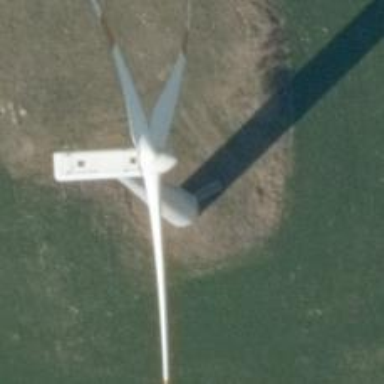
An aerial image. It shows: Wind turbine generator made by Vestas. The generator utilizes wind as its power source and belongs to the horizontal axis type.